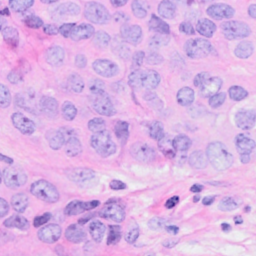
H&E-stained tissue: Breast